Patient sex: M
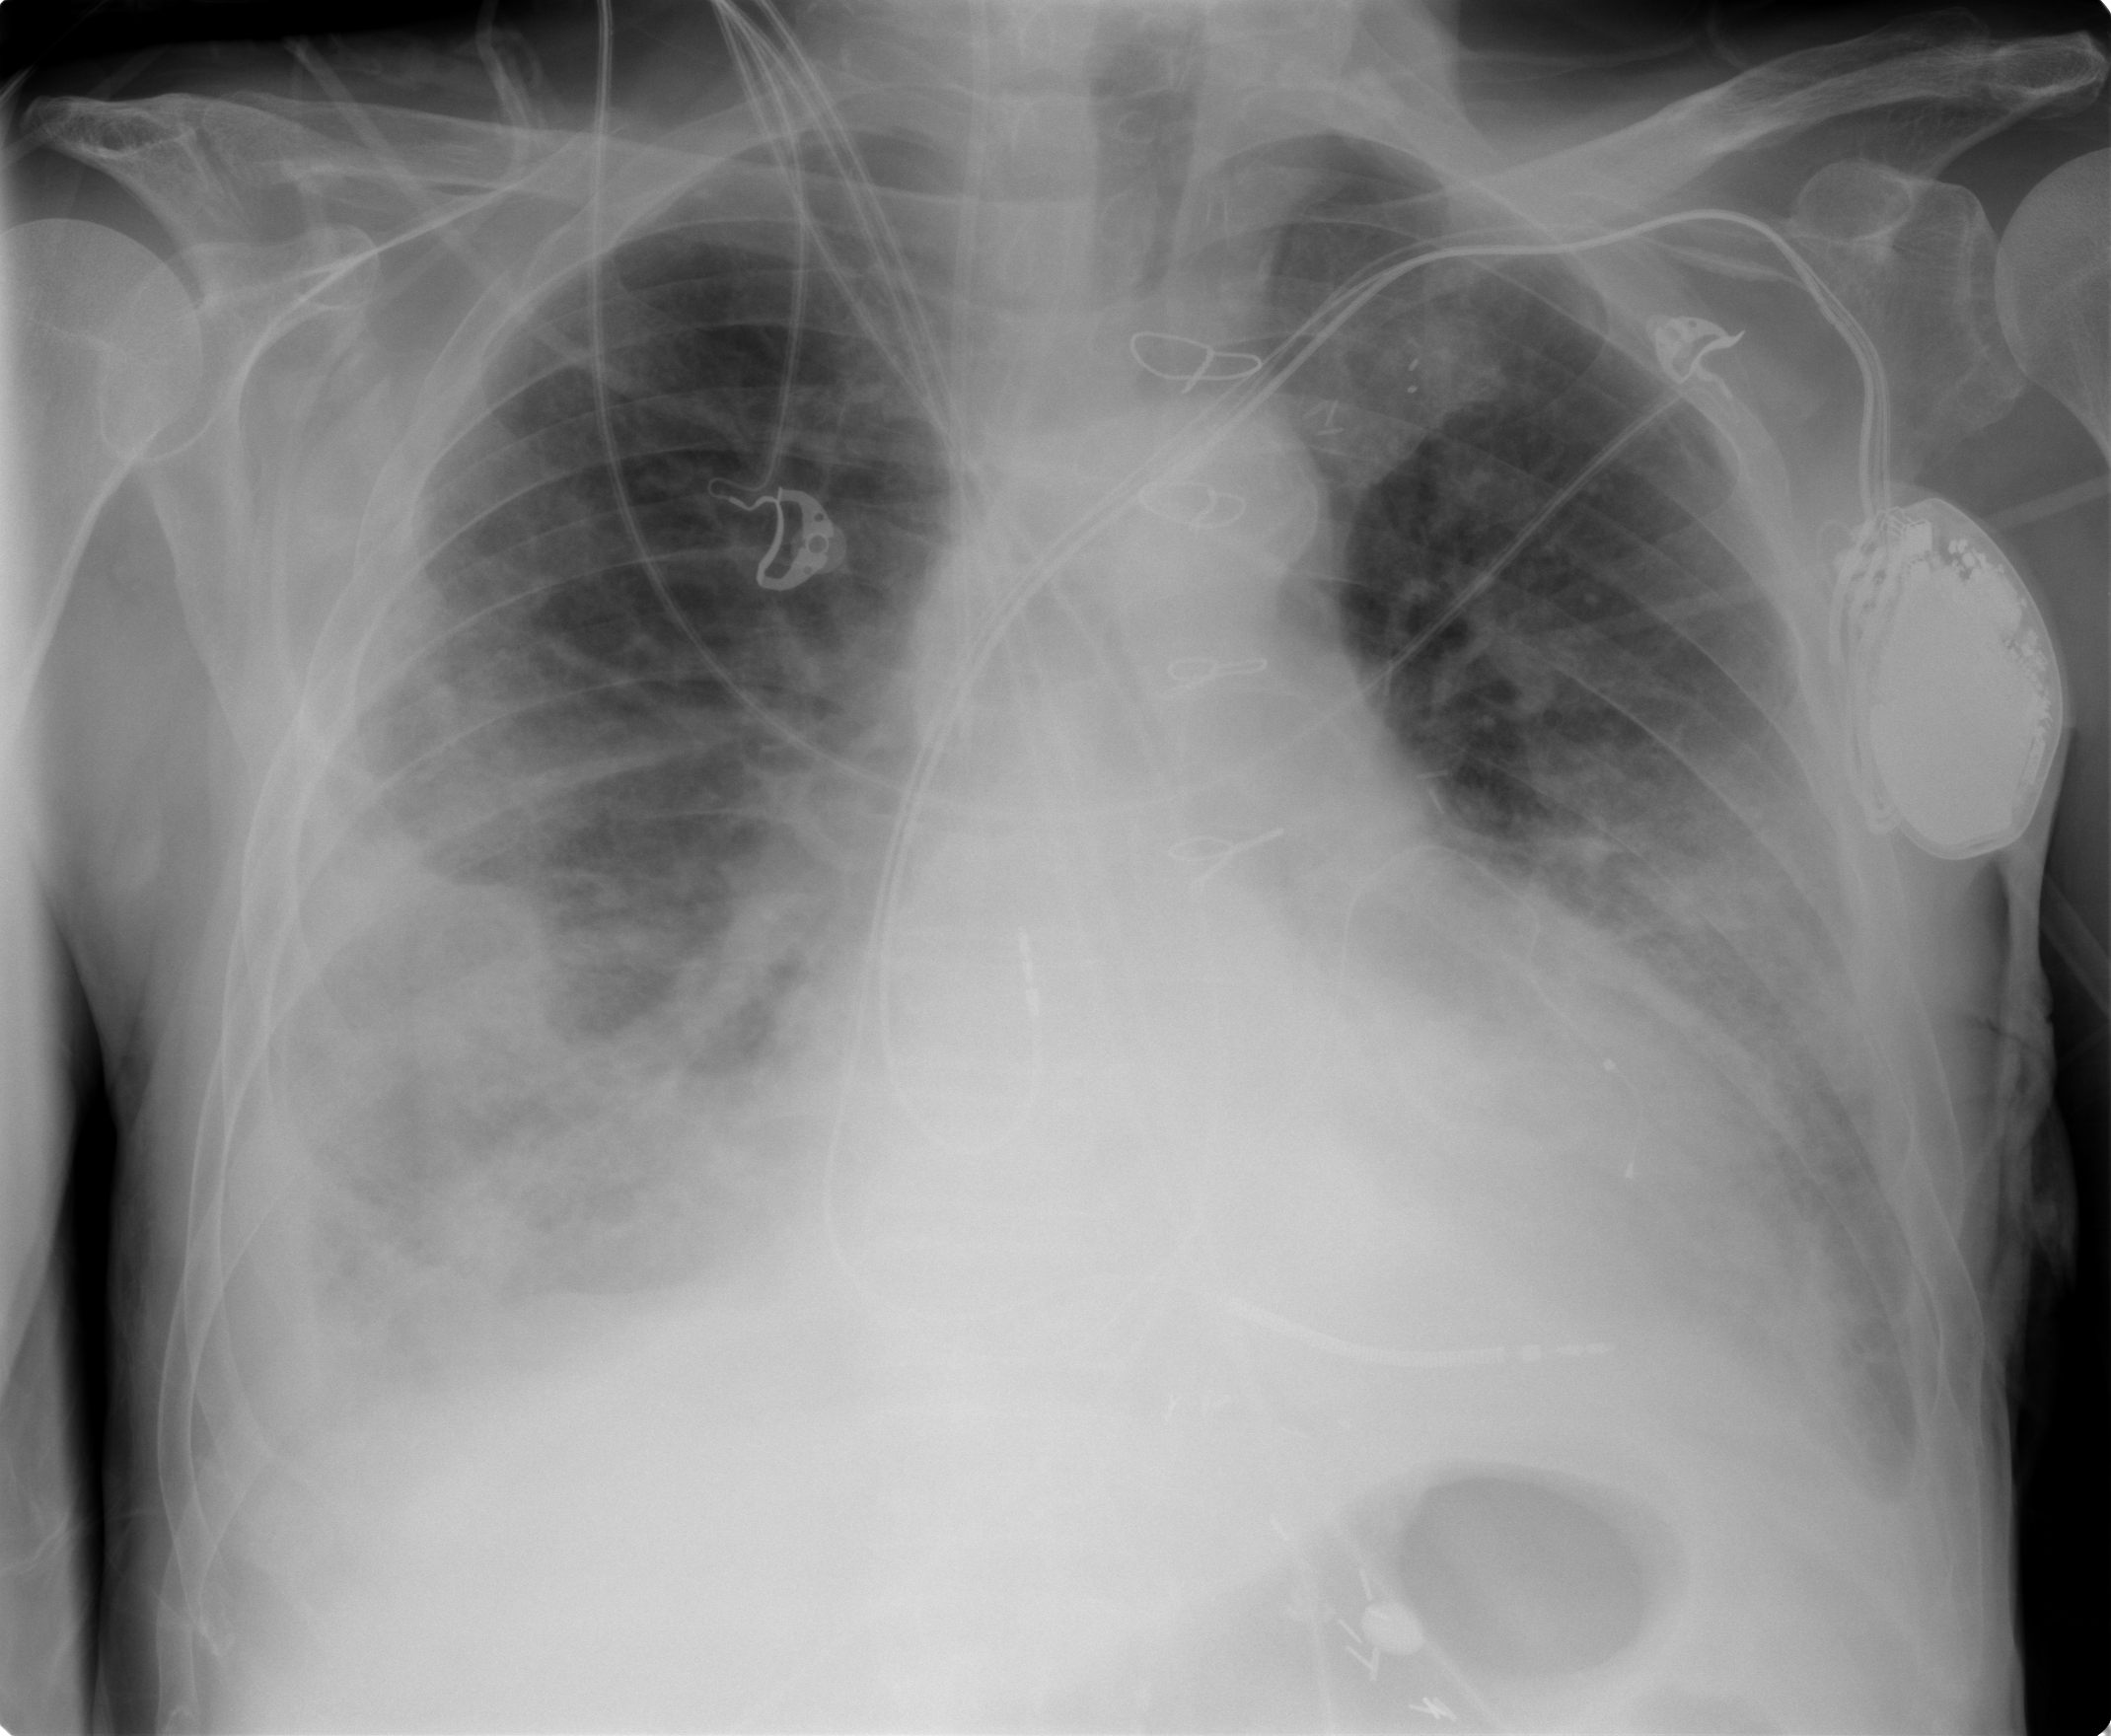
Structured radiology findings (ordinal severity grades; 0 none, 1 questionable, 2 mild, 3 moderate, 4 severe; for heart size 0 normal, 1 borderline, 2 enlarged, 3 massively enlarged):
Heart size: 2
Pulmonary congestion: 1
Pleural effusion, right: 2
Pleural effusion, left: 2
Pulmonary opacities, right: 3
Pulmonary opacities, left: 2
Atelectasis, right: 3
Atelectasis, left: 2